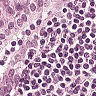
Metastatic tissue present: yes